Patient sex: M
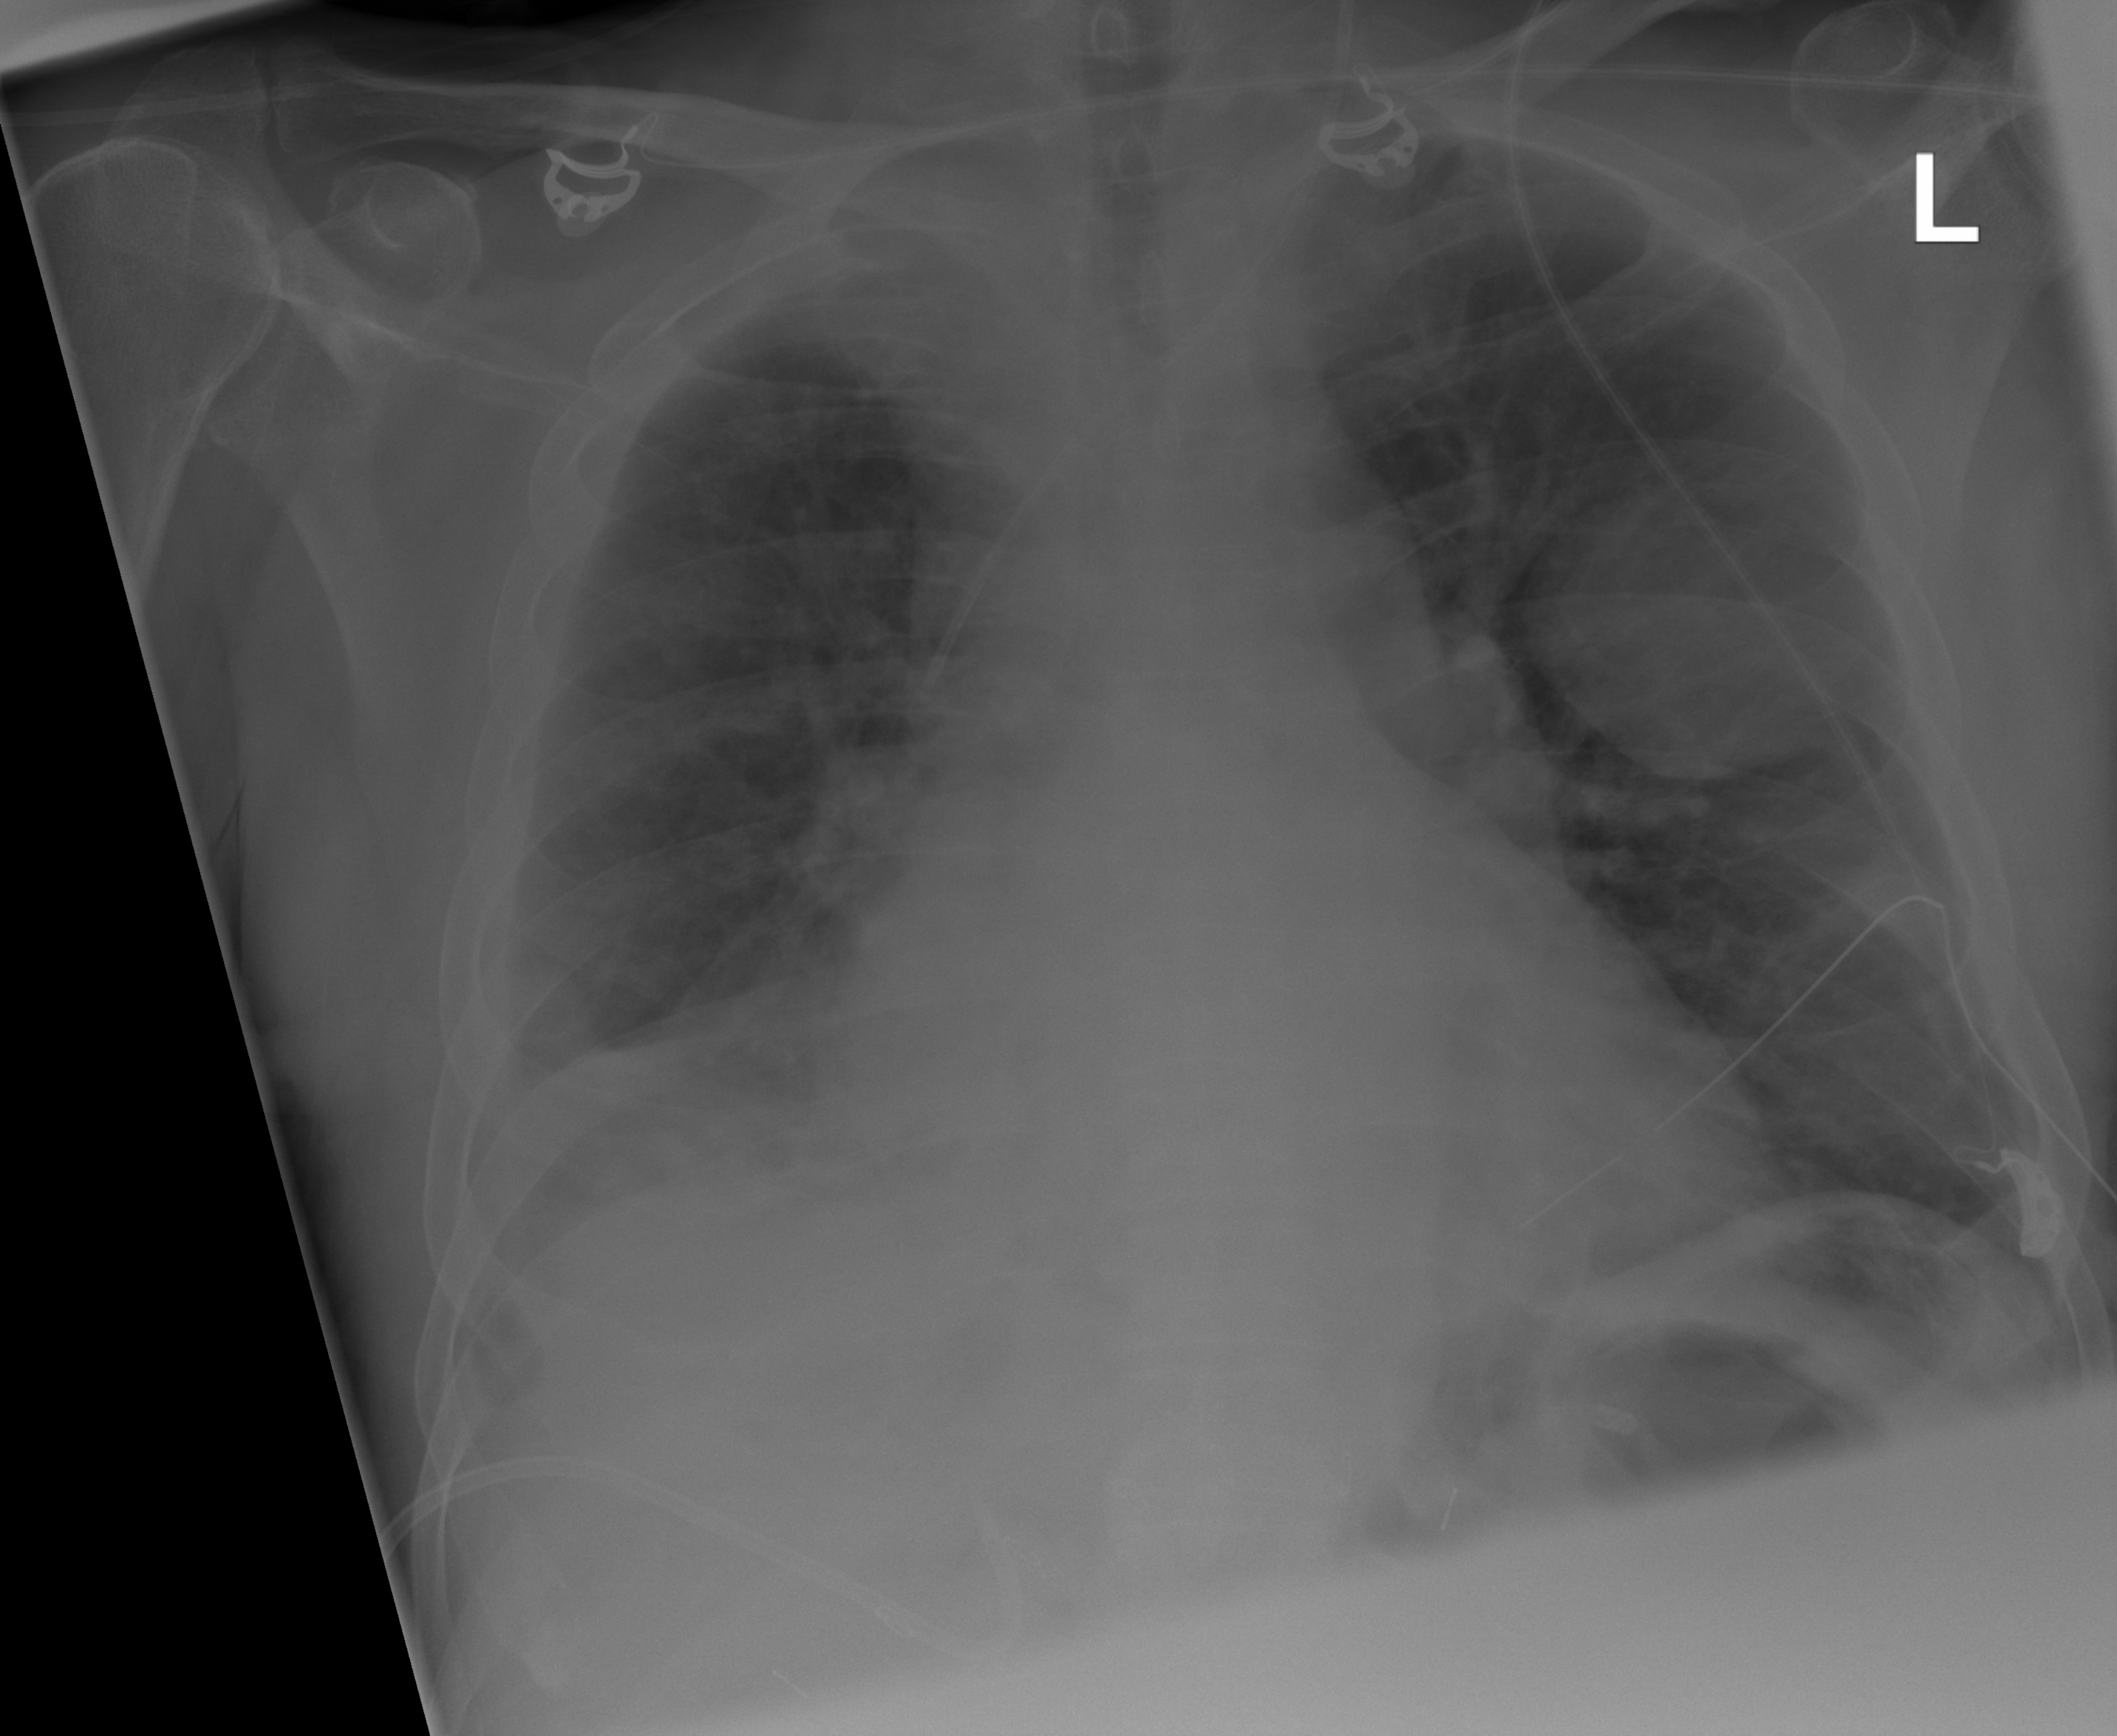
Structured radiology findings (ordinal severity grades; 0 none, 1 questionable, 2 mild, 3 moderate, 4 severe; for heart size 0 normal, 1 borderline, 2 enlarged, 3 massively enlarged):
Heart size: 1
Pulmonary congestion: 0
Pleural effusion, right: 2
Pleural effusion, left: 2
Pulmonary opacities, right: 2
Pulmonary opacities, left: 0
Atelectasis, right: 2
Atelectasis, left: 2